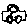
Label: car